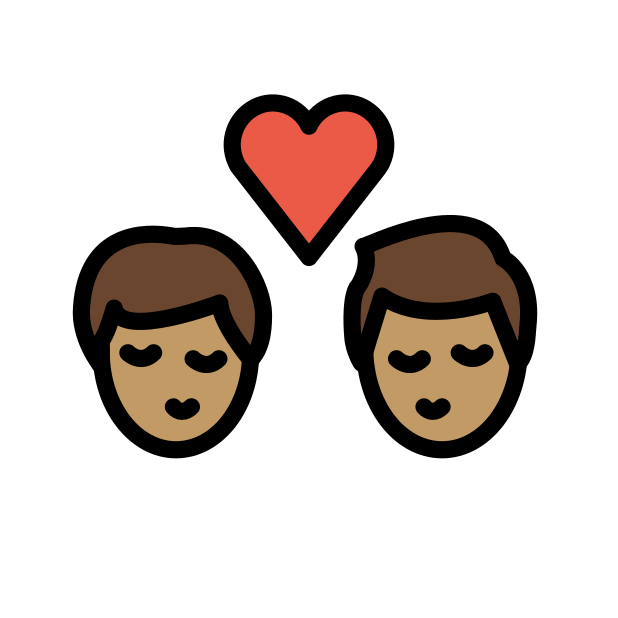
kiss: man, man, medium skin tone